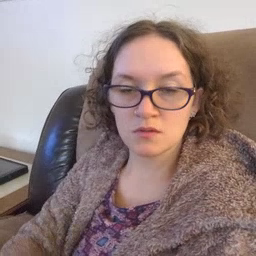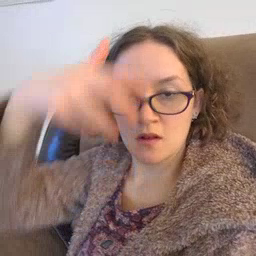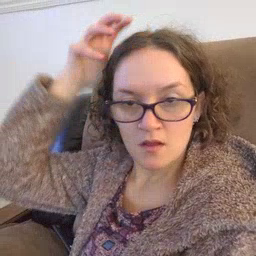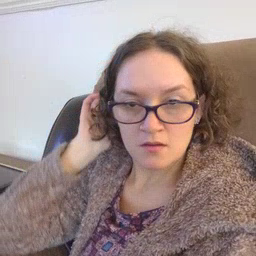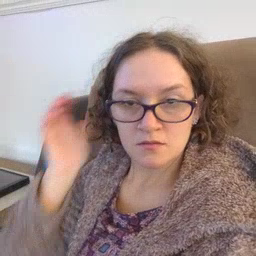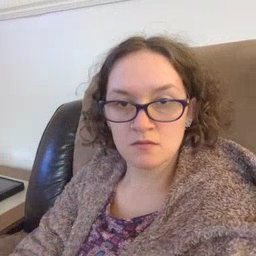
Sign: lion